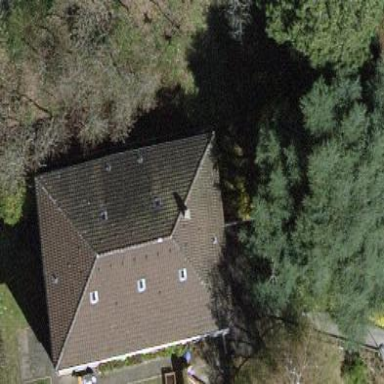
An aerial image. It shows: Building with hipped roof.